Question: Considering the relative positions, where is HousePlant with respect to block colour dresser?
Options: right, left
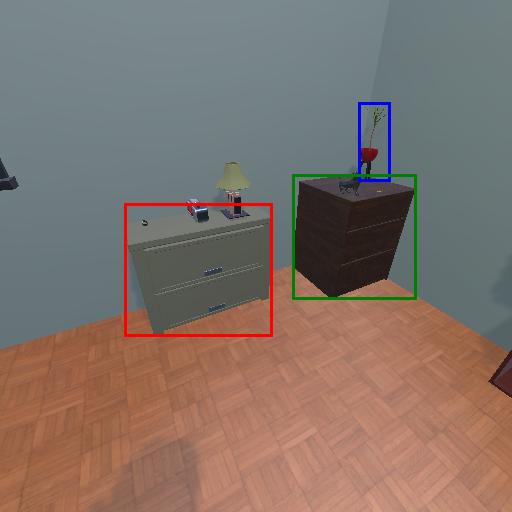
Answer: right